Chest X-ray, PA view. Patient: 58 years old, sex F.
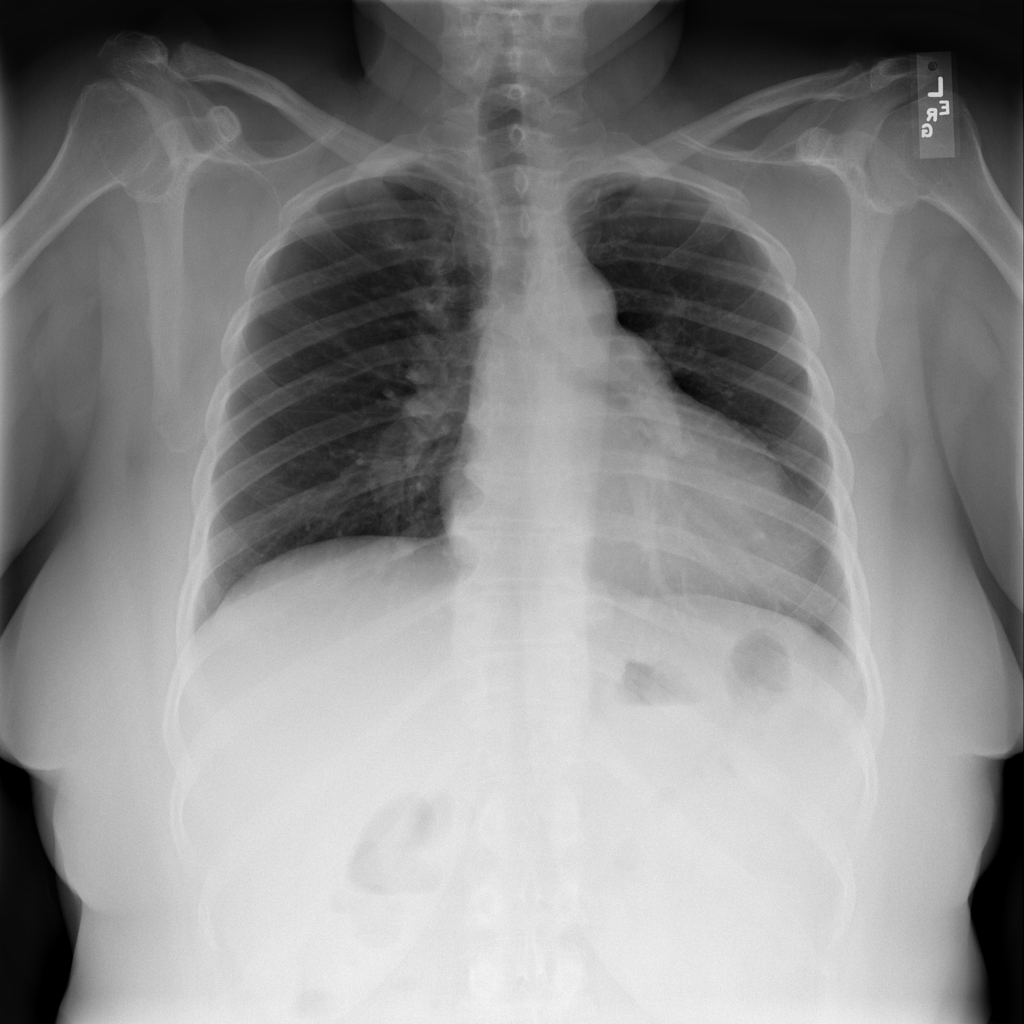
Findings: Fibrosis